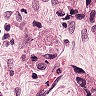
Metastatic tissue present: yes